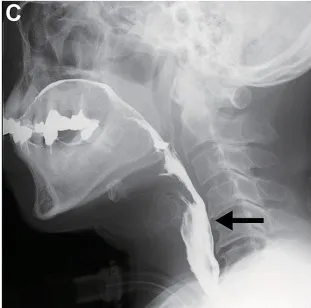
Clinical findings in case 3. (C) Postoperative VFSS. The arrow shows sufficient upper esophageal sphincter opening.
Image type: radiology (x_ray)